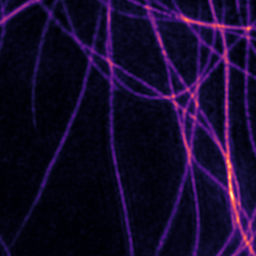
Label: Super-resolution Microtubules image